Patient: sex F, age 71
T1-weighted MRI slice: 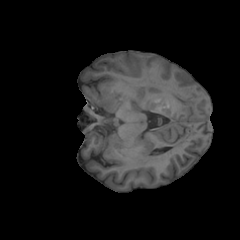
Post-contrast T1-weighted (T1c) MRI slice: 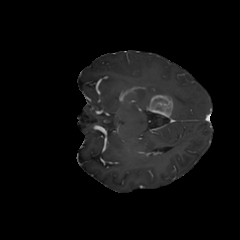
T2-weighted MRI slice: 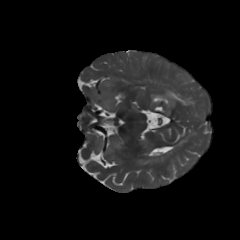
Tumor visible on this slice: yes
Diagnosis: Glioblastoma, IDH-wildtype
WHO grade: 4